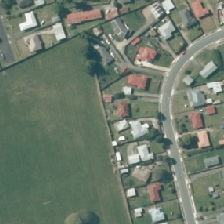
Land cover: urban_parkland